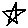
Label: star